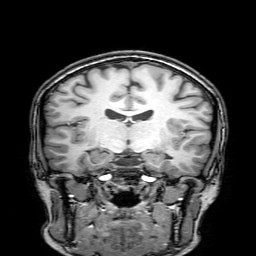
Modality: T1w
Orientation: sagittal
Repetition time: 0.00828 s
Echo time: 0.00388 s